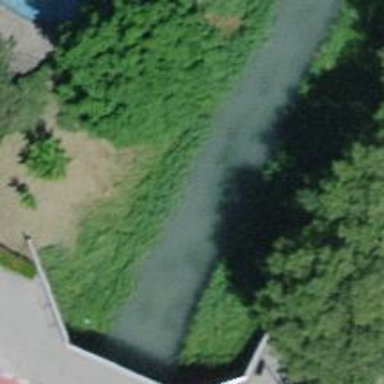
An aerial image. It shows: Canal.